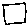
Label: square